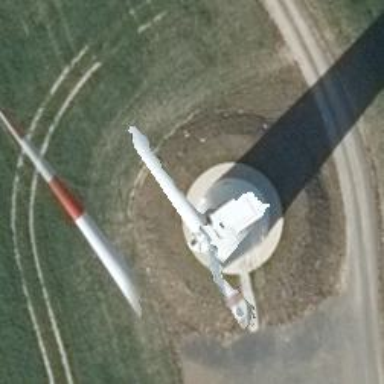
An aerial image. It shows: Wind generator powered by horizontal-axis wind turbine.